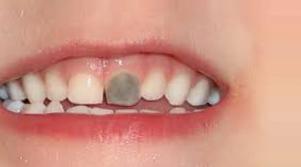
Condition: Tooth Discoloration